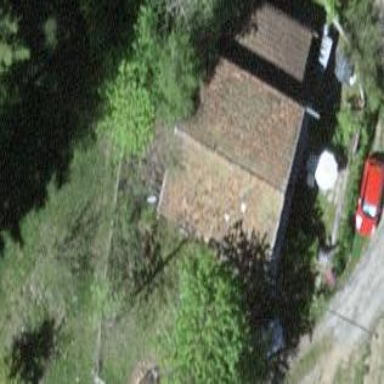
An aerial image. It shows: Detached building.